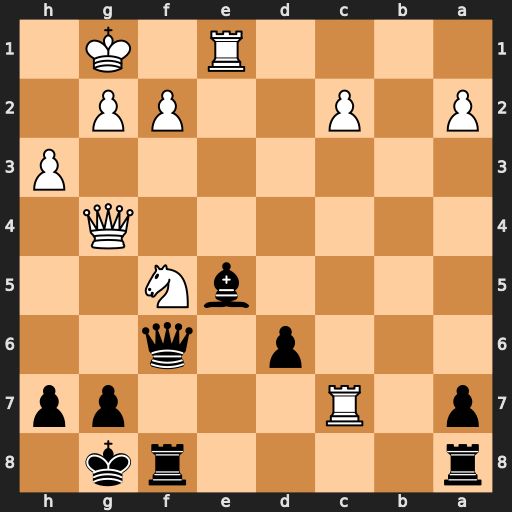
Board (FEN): r4rk1/p1R3pp/3p1q2/4bN2/6Q1/7P/P1P2PP1/4R1K1
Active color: b
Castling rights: -
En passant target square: -
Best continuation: Qxf5 Qxf5 Rxf5